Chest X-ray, PA view. Patient: 40 years old, sex F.
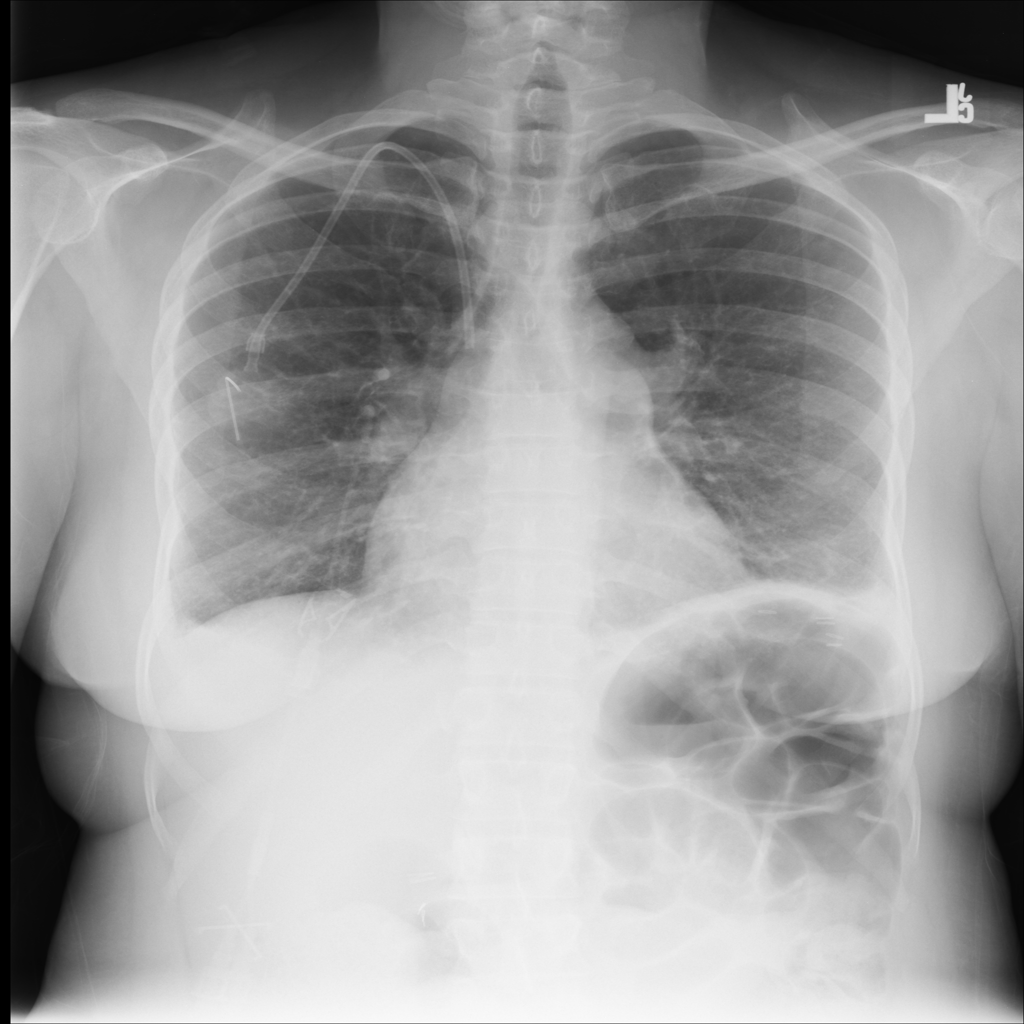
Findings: Atelectasis